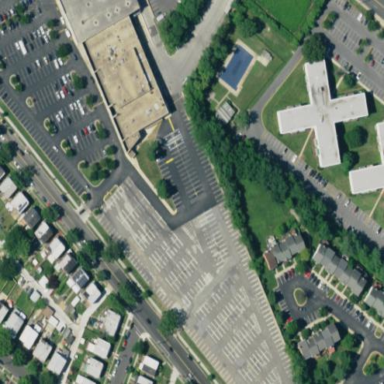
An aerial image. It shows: Parking area with surface.